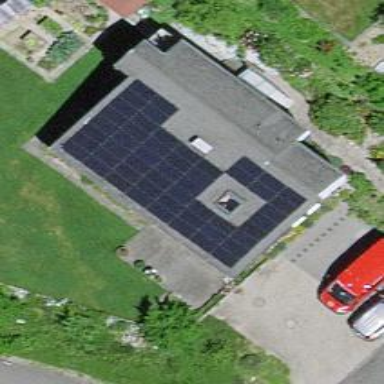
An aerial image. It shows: Solar photovoltaic panel on the roof of building used as solar power generator.